Question: I am trying <URL> solution for a star rating.
Can someone please explain why the stars are so much bigger in chrome than in firefox? (I know that webkit and gecko are doing different things from time to time but so much difference?)
And has someone a suggestion on how to fix that?
---
Update:
This is how big the difference is on my mac:

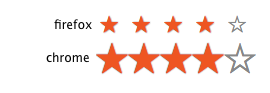
Answer: You are seeing the characters in different fonts in different browsers. The size of a character may well very by font (even when the font size is the same).
The technique uses the characters "" U+2605 BLACK STAR and "" U+2606 WHITE STAR, which are present in a few <URL> use some backup font, and different browsers use different lists of backup fonts.
You can make it more probable (though not certain) that different browsers in the same system use the same font for the characters by listing suitable fonts in the 'font-family' list. Even then, the results will vary by system, depending on the set of installed fonts. And in some systems, the rendering may even fail, because no font contains those characters.
This issue could be addressed using downloadable fonts, but that would probably be overkill here.
The practical workaround is to use just images, with a sequence of elements like '<img src=star.png alt=star>' and '<img src=whitestar.png alt="">' or (for better accessibility) a pre-made image that contains a specific number of stars, like '<img src=stars4.png alt="four stars out of five">'.